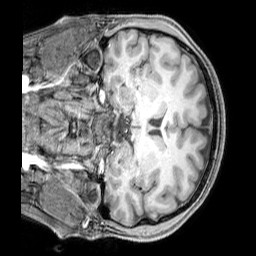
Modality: T1w
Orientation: coronal
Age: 21
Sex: female
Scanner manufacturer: siemens
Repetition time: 2.3 s
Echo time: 0.00226 s